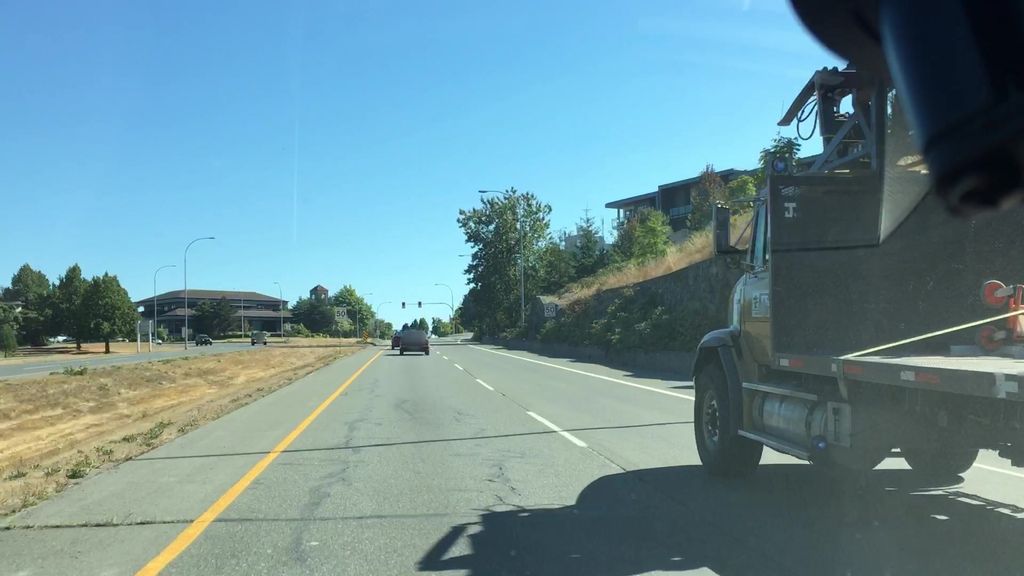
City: victoria